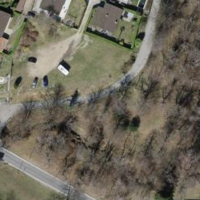
EUNIS habitat code: 41
Species observed at this site:
Impatiens balfourii